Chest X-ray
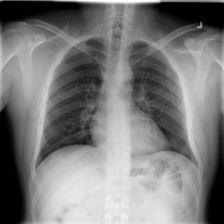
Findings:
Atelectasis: negative
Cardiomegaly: negative
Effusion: negative
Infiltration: negative
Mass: negative
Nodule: negative
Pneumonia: negative
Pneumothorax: negative
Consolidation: negative
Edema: negative
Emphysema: negative
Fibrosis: negative
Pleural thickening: negative
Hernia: negative